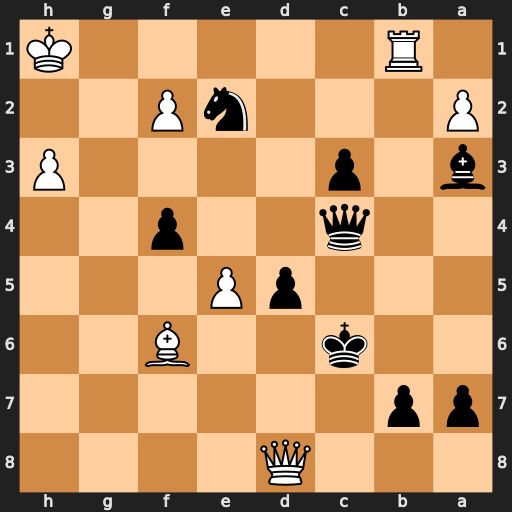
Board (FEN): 3Q4/pp6/2k2B2/3pP3/2q2p2/b1p4P/P3nP2/1R5K
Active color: b
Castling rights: -
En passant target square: -
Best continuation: Qe4+ Kh2 Qxb1 Qc8+ Kb6